Question: I got the following error
'''
HTTP Status 500 -
type Exception report
message
description The server encountered an internal error () that prevented it from fulfilling this request.
exception
org.apache.jasper.JasperException: java.lang.NullPointerException
org.apache.jasper.servlet.JspServletWrapper.handleJspException(JspServletWrapper.java:548)
org.apache.jasper.servlet.JspServletWrapper.service(JspServletWrapper.java:471)
org.apache.jasper.servlet.JspServlet.serviceJspFile(JspServlet.java:389)
org.apache.jasper.servlet.JspServlet.service(JspServlet.java:333)
javax.servlet.http.HttpServlet.service(HttpServlet.java:722)
ahp.CompareCriterionSlider.doGet(CompareCriterionSlider.java:35)
javax.servlet.http.HttpServlet.service(HttpServlet.java:621)
javax.servlet.http.HttpServlet.service(HttpServlet.java:722)
root cause
java.lang.NullPointerException
org.apache.jsp.CompareCriterionSlider_jsp._jspService(CompareCriterionSlider_jsp.java:91)
org.apache.jasper.runtime.HttpJspBase.service(HttpJspBase.java:70)
javax.servlet.http.HttpServlet.service(HttpServlet.java:722)
org.apache.jasper.servlet.JspServletWrapper.service(JspServletWrapper.java:433)
org.apache.jasper.servlet.JspServlet.serviceJspFile(JspServlet.java:389)
org.apache.jasper.servlet.JspServlet.service(JspServlet.java:333)
javax.servlet.http.HttpServlet.service(HttpServlet.java:722)
ahp.CompareCriterionSlider.doGet(CompareCriterionSlider.java:35)
javax.servlet.http.HttpServlet.service(HttpServlet.java:621)
javax.servlet.http.HttpServlet.service(HttpServlet.java:722)
'''
For the line: 'dispatcher.forward(request, response);'
'''
protected void doGet(HttpServletRequest request, HttpServletResponse response) throws ServletException, IOException {
HttpSession session = request.getSession(true);
session.setAttribute("criterions", CriterionRecommander.values() );
RequestDispatcher dispatcher = getServletContext().getRequestDispatcher("/CompareCriterionSlider.jsp");
dispatcher.forward(request, response);
}
'''
I have 'CompareCriterionSlider.jsp' in the dir 'WebContent/'
I tried to set break point to debug it, but eclipse(Version: Indigo Service Release 2) gives me:'Source not found.'

Whoever down voted me care to give a reason?
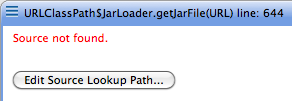
Answer: There is a null pointer exception thrown from your JSP and you need to find the exact line of code in your JSP that is causing it.
One way to do it is to simply open the compiled java file of the jsp i.e. CompareCriterionSlider_jsp.java:91 and then map it to the line in the JSP.
Once you do that , given it is a null pointer it should be straightforward figuring the error.